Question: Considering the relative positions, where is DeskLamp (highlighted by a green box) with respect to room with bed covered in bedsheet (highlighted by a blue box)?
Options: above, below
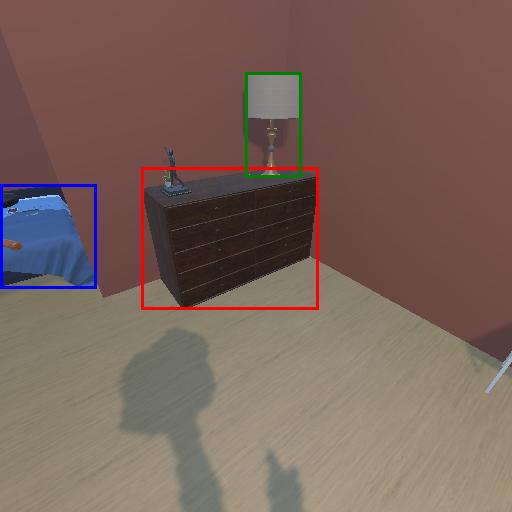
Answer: above